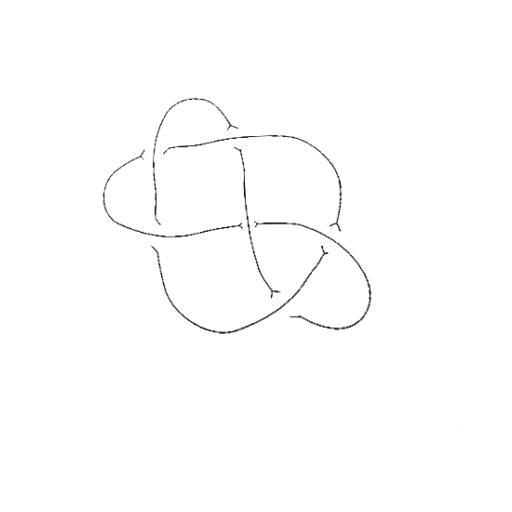
Crossing number: 6